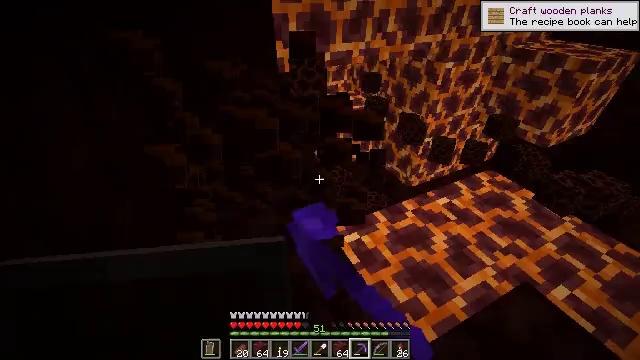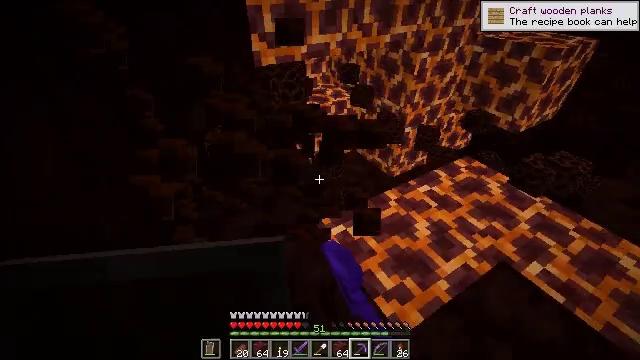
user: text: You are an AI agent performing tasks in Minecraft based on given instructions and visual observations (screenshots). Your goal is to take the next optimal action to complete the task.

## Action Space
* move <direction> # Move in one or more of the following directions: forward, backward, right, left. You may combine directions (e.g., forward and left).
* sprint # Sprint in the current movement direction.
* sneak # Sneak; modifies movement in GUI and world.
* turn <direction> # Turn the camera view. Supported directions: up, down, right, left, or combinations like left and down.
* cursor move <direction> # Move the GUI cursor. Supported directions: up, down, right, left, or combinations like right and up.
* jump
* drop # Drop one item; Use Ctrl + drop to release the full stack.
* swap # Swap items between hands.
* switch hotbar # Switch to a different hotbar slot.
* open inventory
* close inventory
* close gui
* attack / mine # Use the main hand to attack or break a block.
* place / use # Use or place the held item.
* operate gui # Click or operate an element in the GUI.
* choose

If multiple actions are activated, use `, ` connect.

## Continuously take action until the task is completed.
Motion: motion action
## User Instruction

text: Mine the netherrack in the Nether.
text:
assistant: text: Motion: turn right and down
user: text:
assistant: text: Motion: no_op